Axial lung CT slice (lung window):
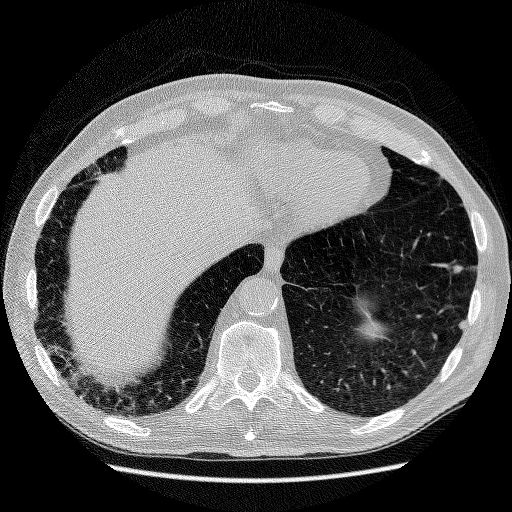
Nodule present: yes
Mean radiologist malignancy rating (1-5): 2.5